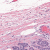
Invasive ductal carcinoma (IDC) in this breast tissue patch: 1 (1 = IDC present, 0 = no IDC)